Question: I created a simple test app to reproduce a problem I'm having in my main app.
I have the following hub class:
'''
[HubName("testHub")]
public class TestHub : Hub
{
public TestHub()
{
System.Diagnostics.Debug.WriteLine("TestHub instantiated");
}
public void RunMe()
{
System.Diagnostics.Debug.WriteLine("Client Started");
}
public static void Notify(string msg)
{
var hubContext = GlobalHost.ConnectionManager.GetHubContext<TestHub>();
hubContext.Clients.All.notify("Hello!");
}
}
'''
My test web page is:
'''
<form action="javascript: void(0)" method="post">
<input type="button" value="Do It!" onclick="hitHub()"/>
</form>
<div id="error"></div>
<script type="text/javascript">
var tHub;
$(document).ready(function () {
tHub = $.connection.testHub;
tHub.notify = function (msg) {
alert(msg);
}
$.connection.hub.start().done(function () {
tHub.server.runMe();
});
});
function hitHub() {
$.ajax({
type: "POST",
url: "@Url.Content("~/Hub/Test")" ,
success: function (data, textStatus, jqXHR) {
},
error: function (data, textStatus, jqXHR) {
$("#error")[0].innerHTML = data.responseText;
alert("Error notifying hub.");
}
});
}
</script>
'''
And finally, my HubController:
'''
public class HubController : Controller
{
[AcceptVerbs(HttpVerbs.Post)]
public void Test()
{
TestHub.Notify("Got it!");
}
}
'''
In my Application_Start, I call RouteTable.Routes.MapHubs();
The hub gets instantiated. Then the call to runMe() gets passed to the server. This all works fine.
Where it fails is when I click on the "Do It!" button. hitHub() gets called and my HubController.Test() method gets called. TestHub.Notify("Got it!") gets executed without any errors, however nothing happens on the client.
What did I miss?
Based on answer from JcFx, changed the javascript above so that tHub.notify is set before calling $.connection.hub.start(). The problem remains, however.
What fiddler sees:

When I trace into the MessageBus.Publish() call, I notice tha the Topic has no subscriptions, so the topic never gets scheduled. I'm not sure how at what point I should be checking for the subscriptiont to be made...
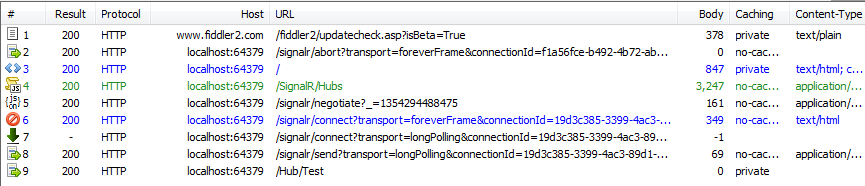
Answer: You're using the wrong syntax:
'''
var tHub;
$(document).ready(function () {
tHub = $.connection.testHub;
tHub.client.notify = function (msg) {
alert(msg);
}
$.connection.hub.start().done(function () {
tHub.server.runMe();
});
});
'''
Notice the property on the hub to register the callback.